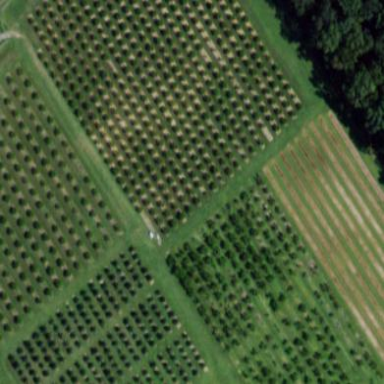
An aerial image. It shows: Orchard.